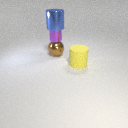
small purple metal cylinder above large brown metal sphere